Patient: sex M, age 65
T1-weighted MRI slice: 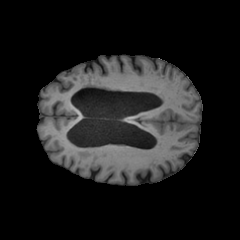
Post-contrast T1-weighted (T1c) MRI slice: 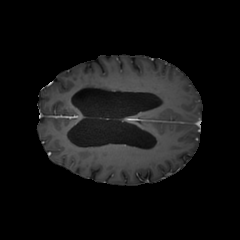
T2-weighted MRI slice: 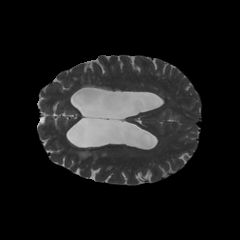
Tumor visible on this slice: no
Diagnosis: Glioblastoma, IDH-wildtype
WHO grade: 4